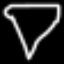
Label: diamond